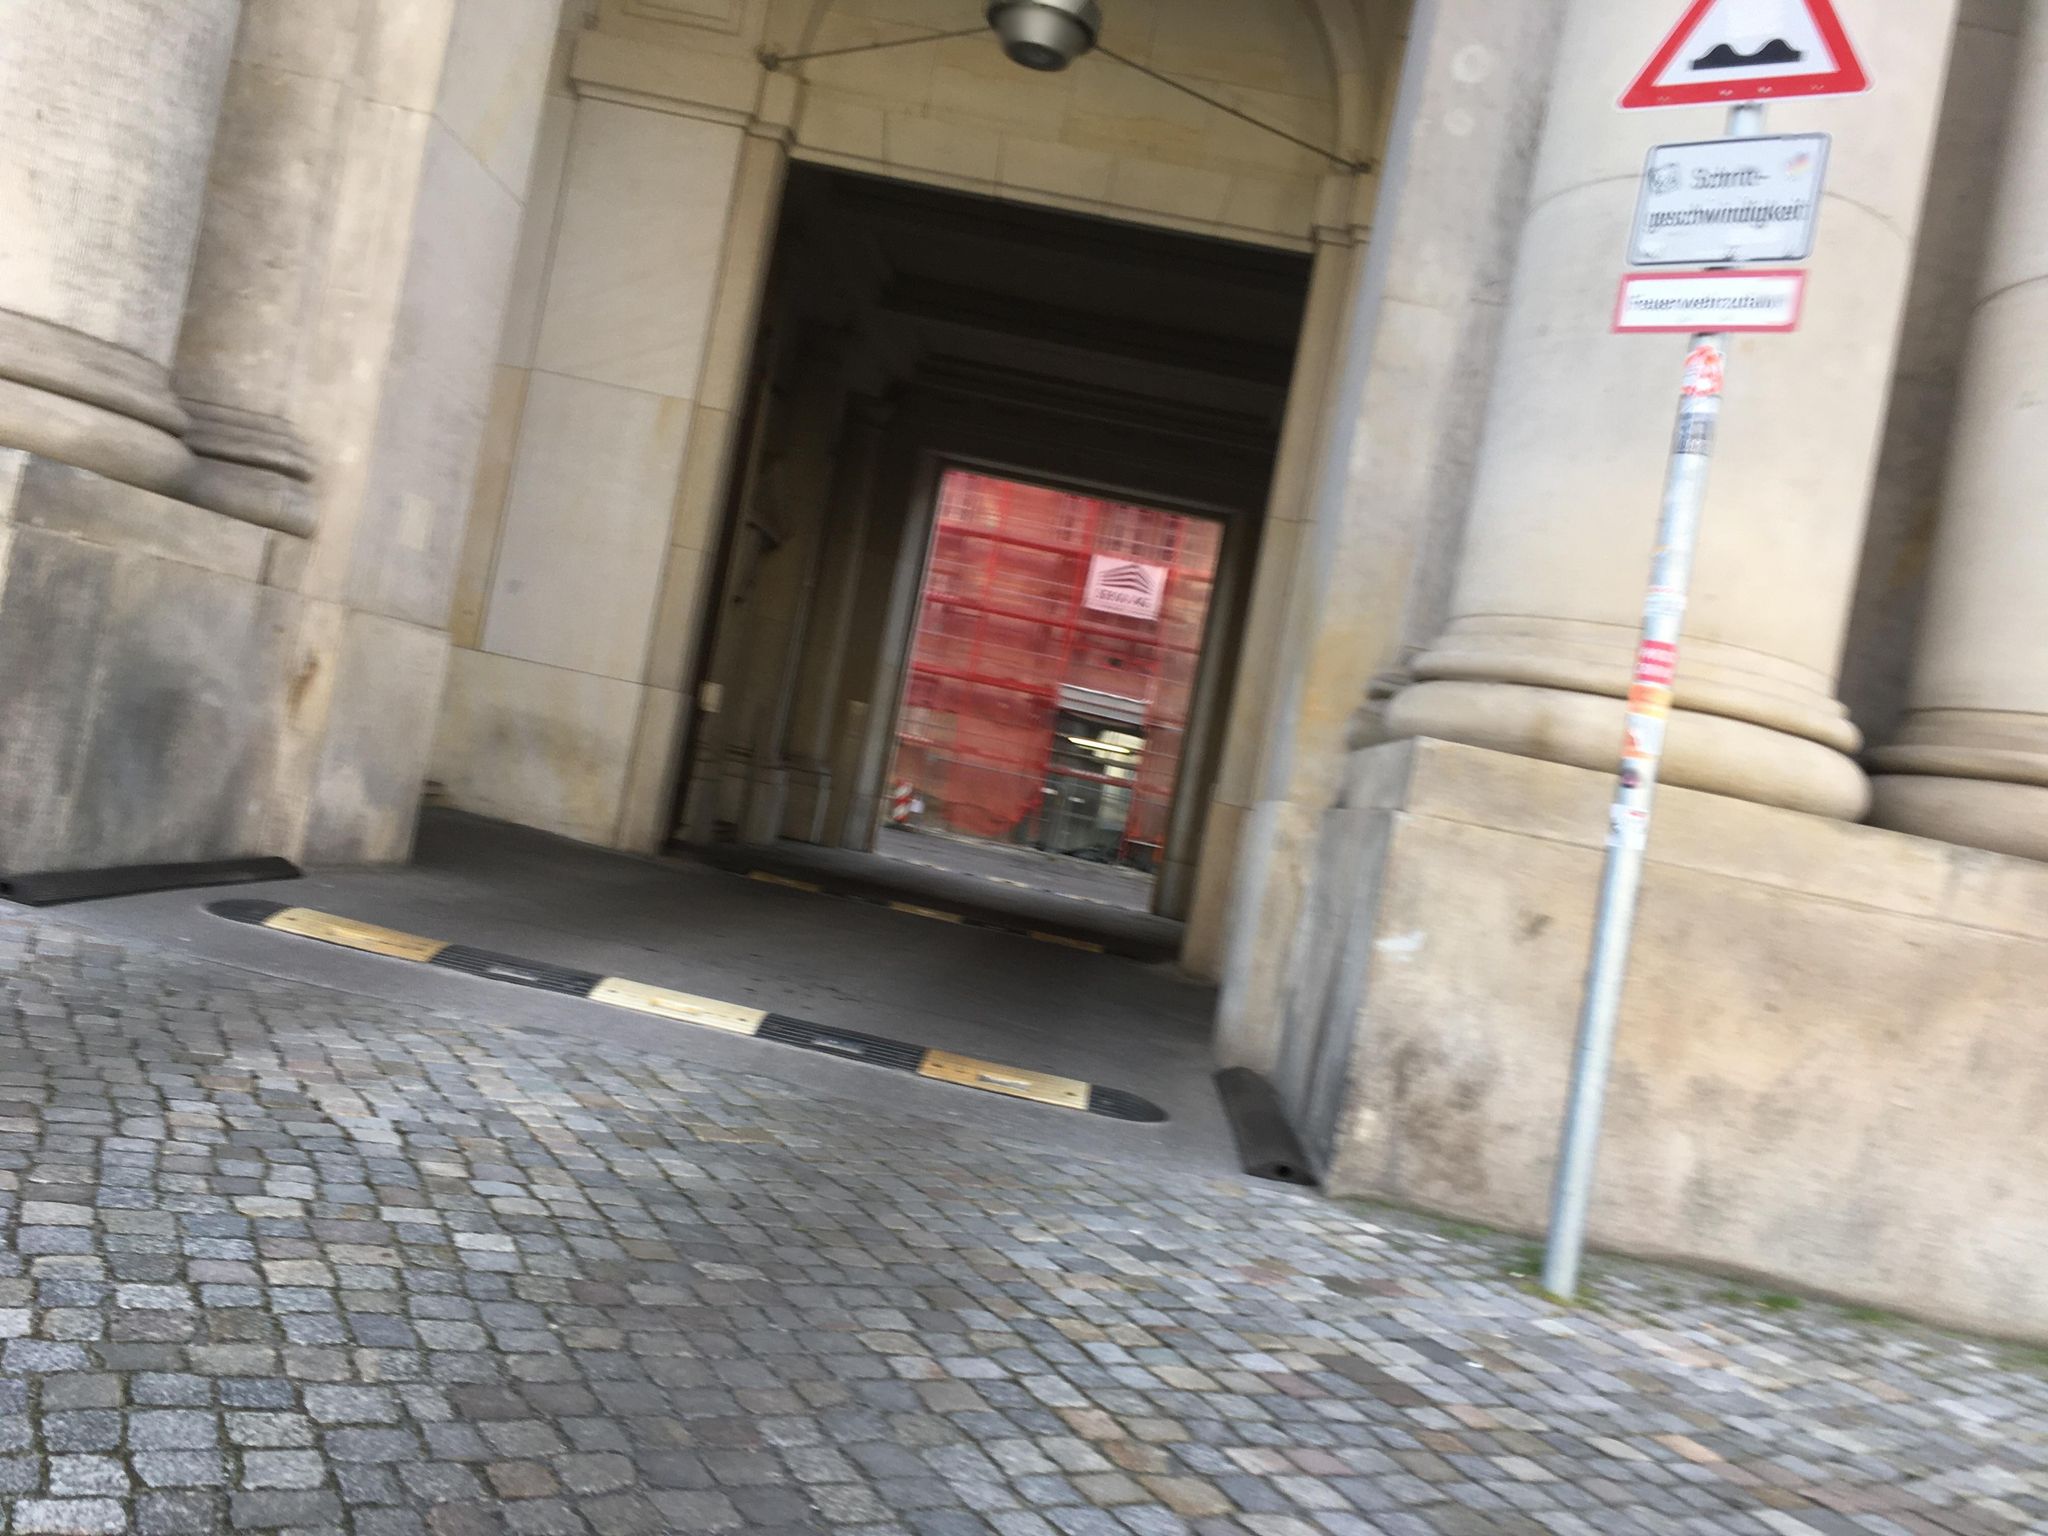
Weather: clear
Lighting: day
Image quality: good
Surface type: walking surface
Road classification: service
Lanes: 2
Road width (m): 6
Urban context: urban centre
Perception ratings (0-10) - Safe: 7.06, Lively: 7.49, Beautiful: 0.98, Boring: 3.22, Depressing: 2.4, Wealthy: 3.48